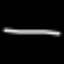
Label: line